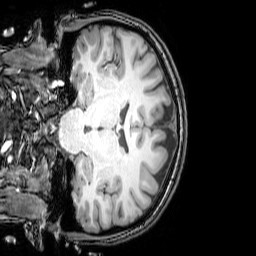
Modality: T1w
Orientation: coronal
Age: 26
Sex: female
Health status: healthy
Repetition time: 0.081 s
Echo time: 0.037 s